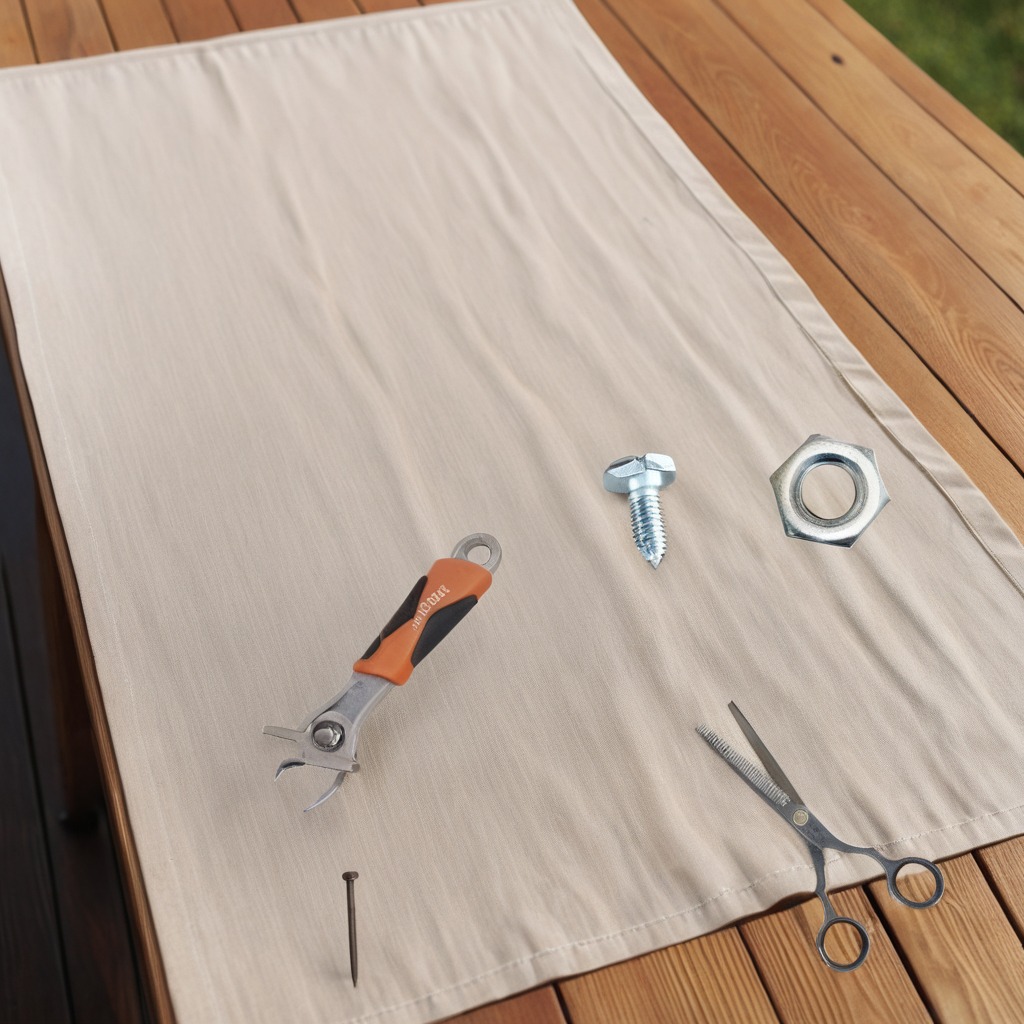
A metal machine screw, an iron nail, a metal nut, a pair of scissors, and a wrench are lying on the wooden table.